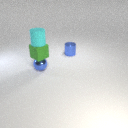
small blue metal cylinder behind small blue metal sphere